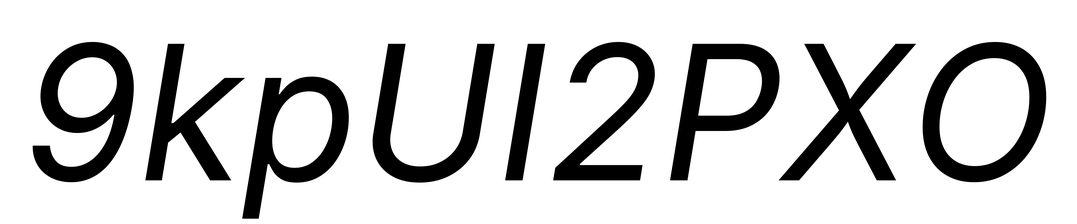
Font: Inter-Italic_Italic